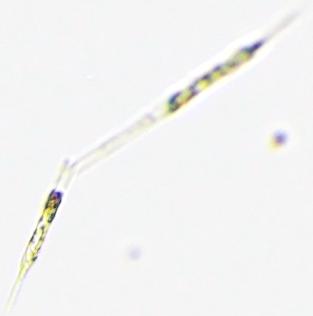
Label: Rhizosolenia